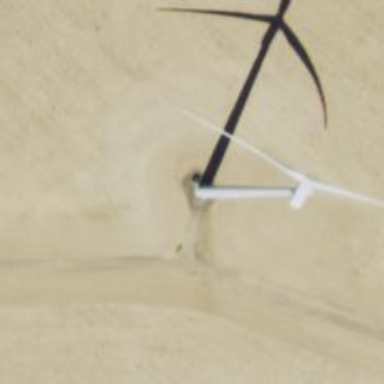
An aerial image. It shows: Wind generator using horizontal axis wind turbines.